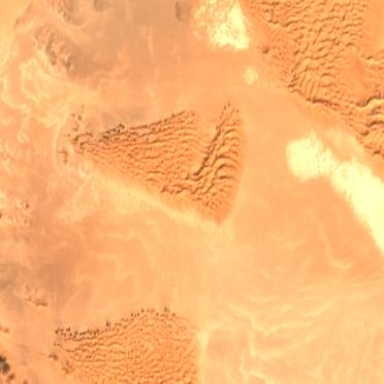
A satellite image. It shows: Sandy desert landscape known as erg.